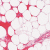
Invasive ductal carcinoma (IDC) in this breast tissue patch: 0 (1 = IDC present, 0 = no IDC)